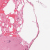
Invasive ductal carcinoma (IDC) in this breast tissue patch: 0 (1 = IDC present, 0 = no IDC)